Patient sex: F
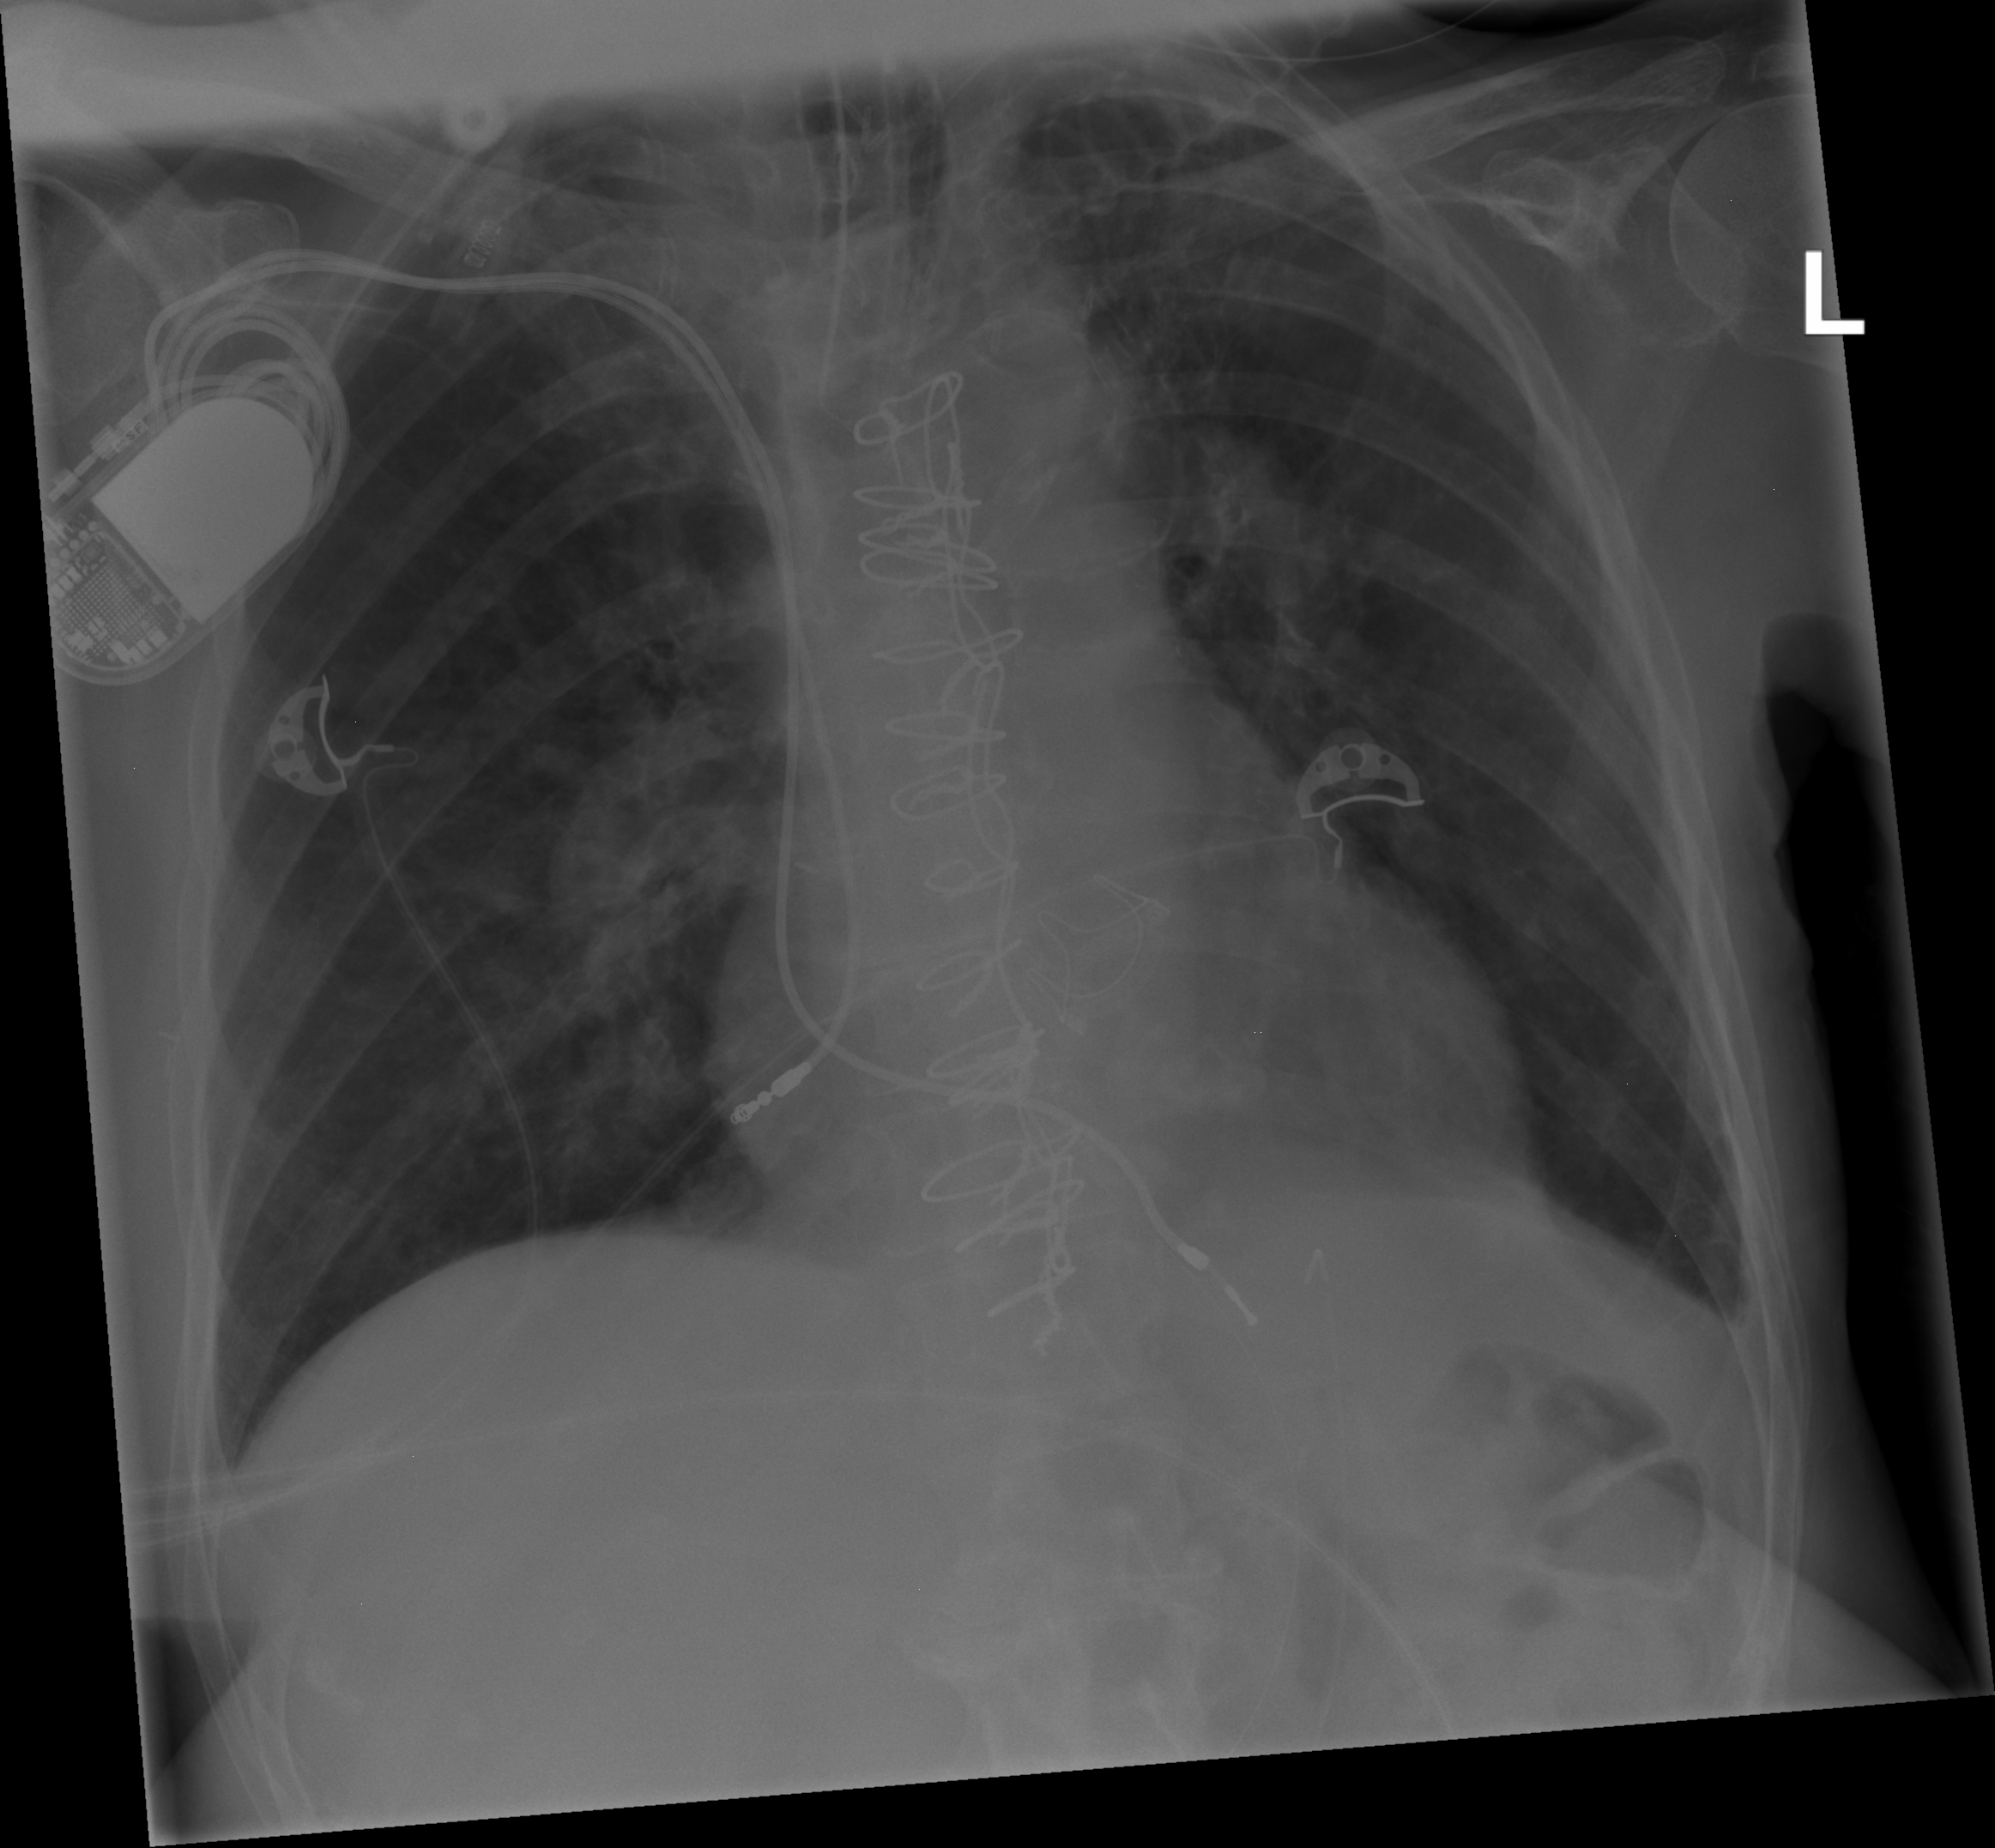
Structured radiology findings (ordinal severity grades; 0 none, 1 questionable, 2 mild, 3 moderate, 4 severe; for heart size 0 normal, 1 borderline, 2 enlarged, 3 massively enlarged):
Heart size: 0
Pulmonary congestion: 0
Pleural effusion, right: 0
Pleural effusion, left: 2
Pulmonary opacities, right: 0
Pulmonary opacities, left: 0
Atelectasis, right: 0
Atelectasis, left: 0